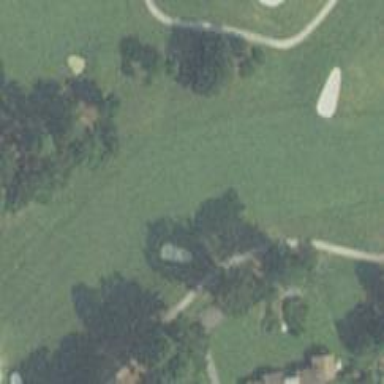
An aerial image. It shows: View of golf hole.